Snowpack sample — Snodgrass Mountain, Crested Butte, Colorado (2/4/25, 12:06 PM MST)
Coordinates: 38.923, -106.968
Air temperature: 35 °F
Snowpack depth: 80 cm
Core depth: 80 cm
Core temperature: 32 °F
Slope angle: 14°, slope face: 78°
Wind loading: low
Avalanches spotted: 0
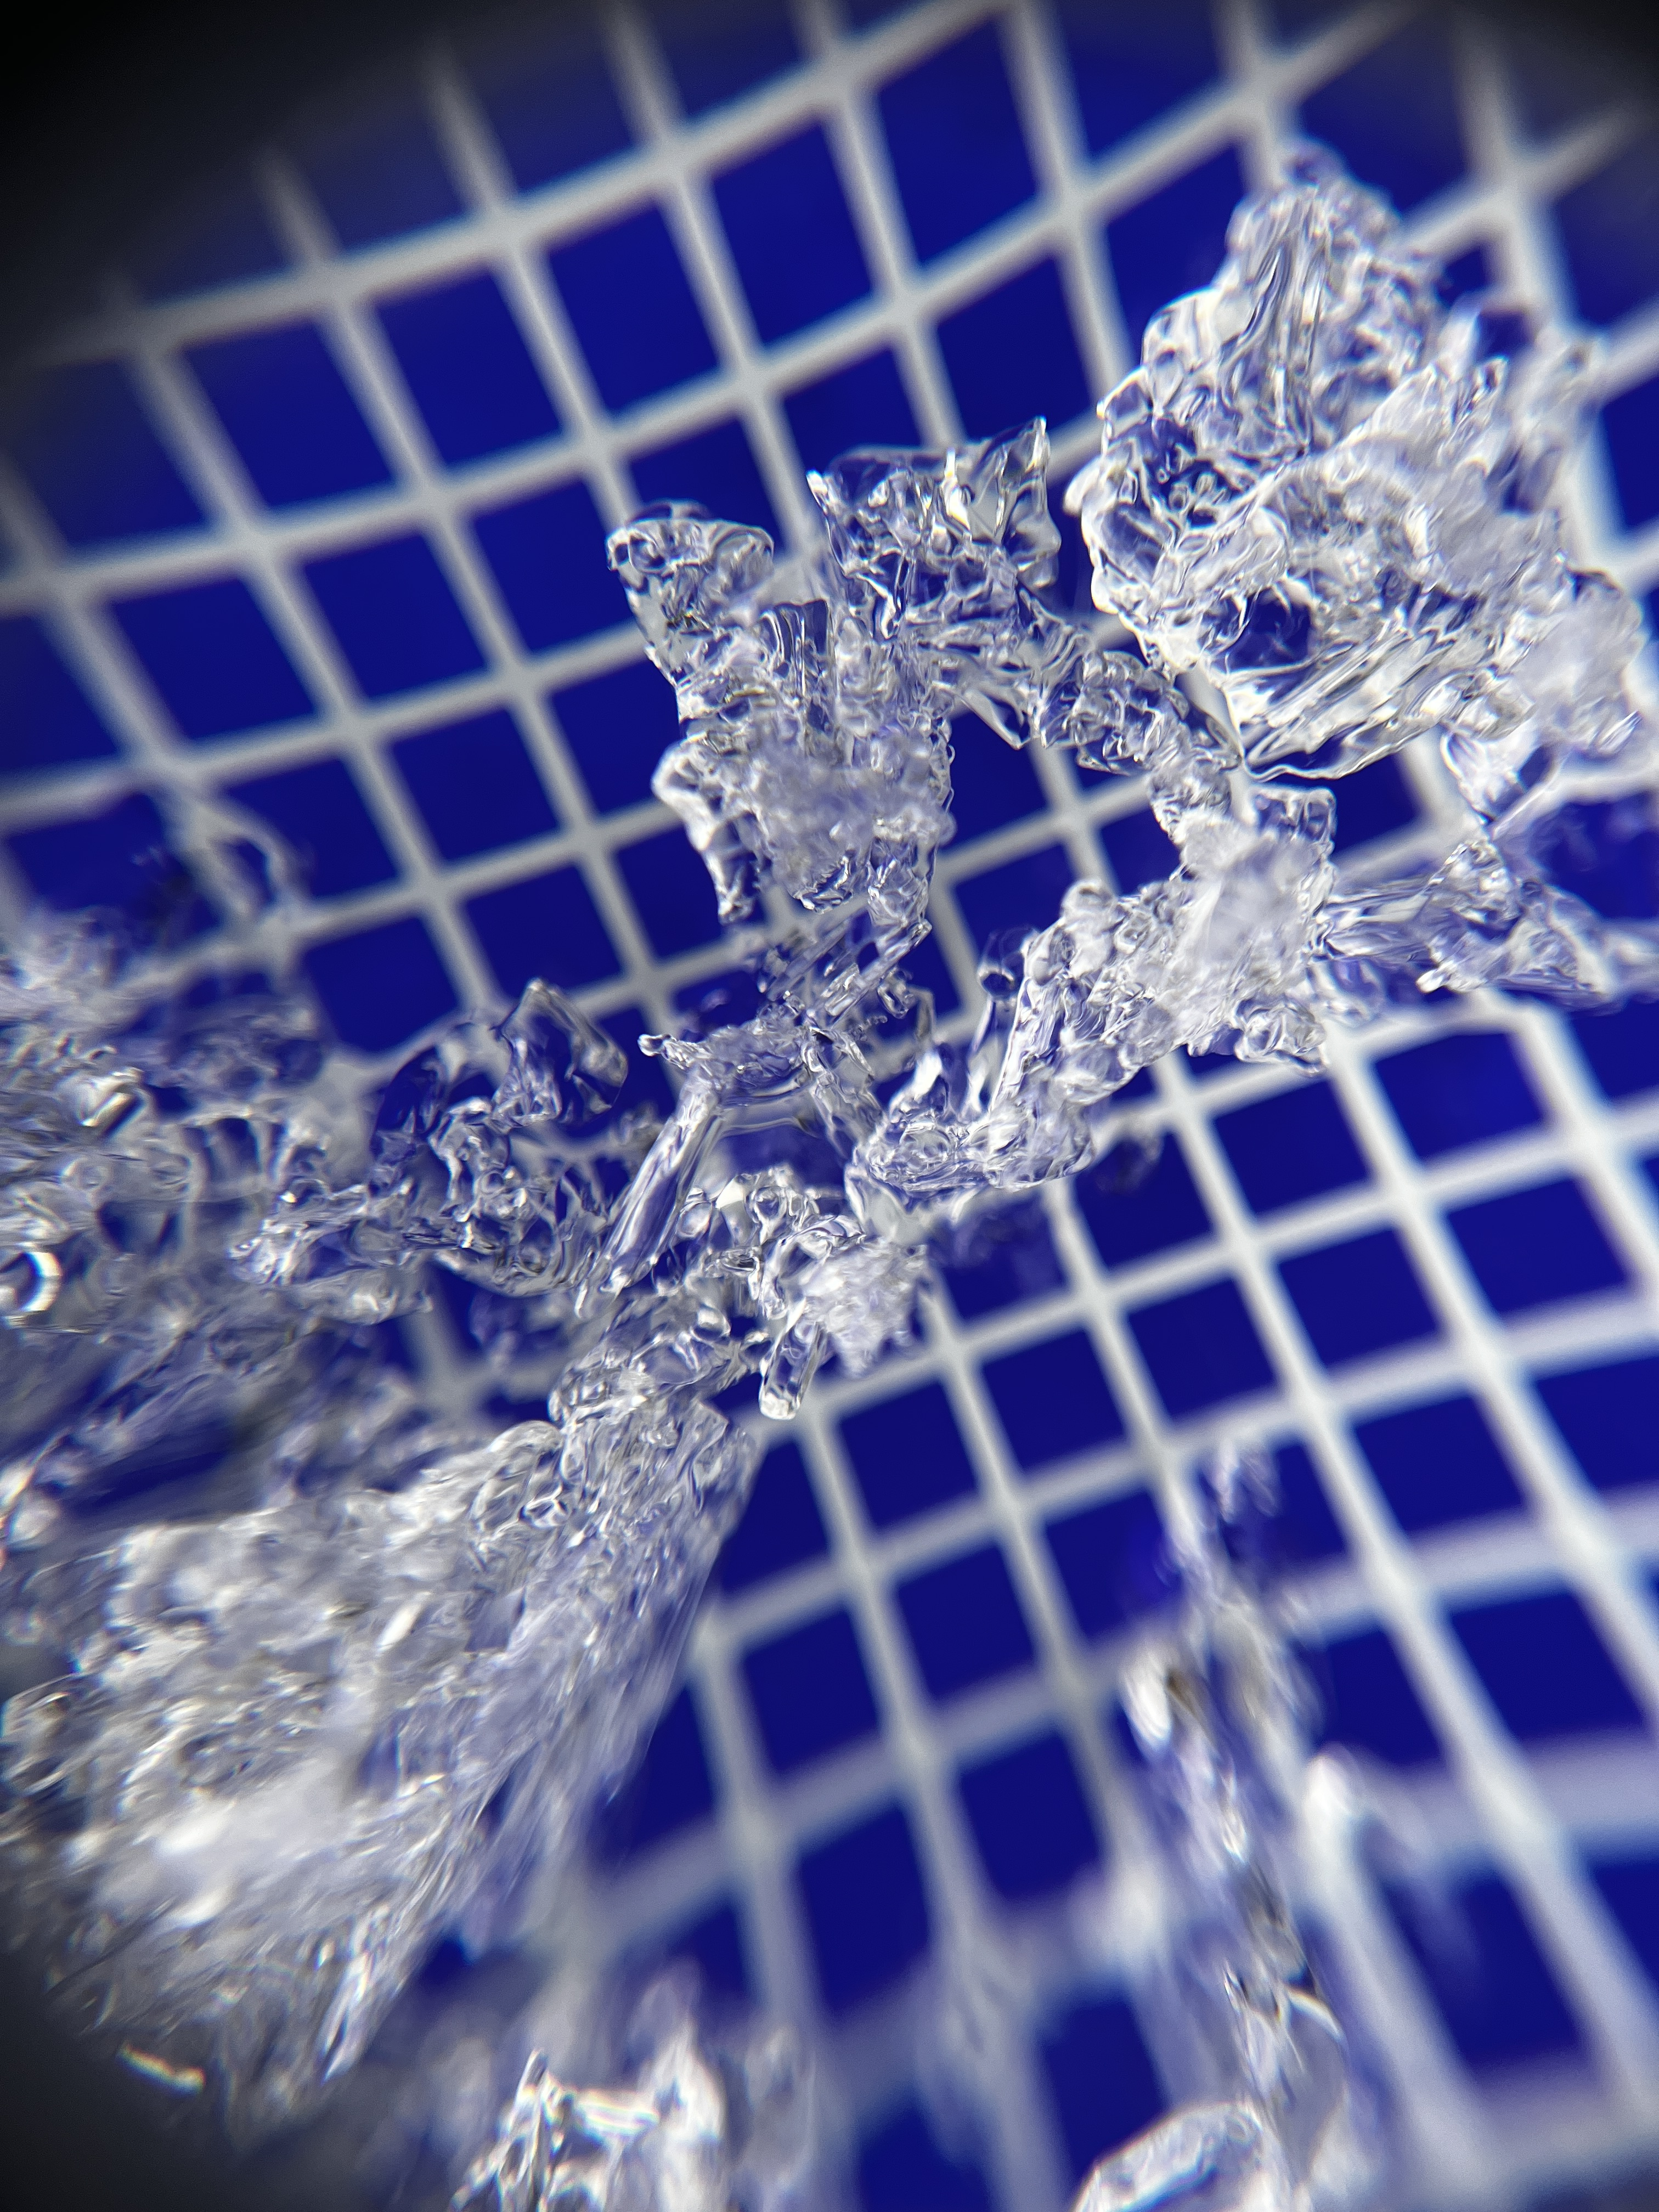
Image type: magnified_profile
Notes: No avalanches nearby, unusually warm weather for the last month reported by residents, Collected 25 yards from treeline